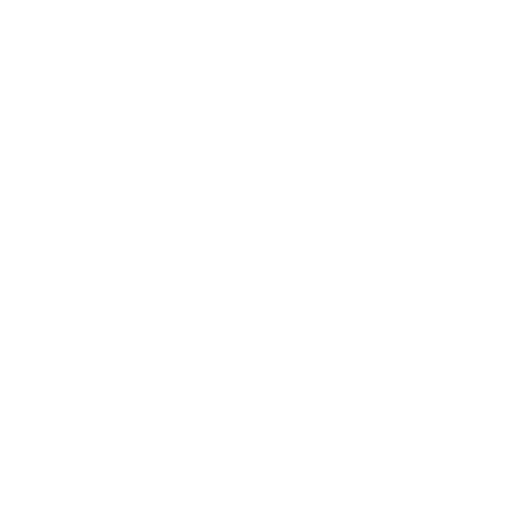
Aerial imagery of ridge(s) in Massachusetts named Scantum Spur containing only unknown